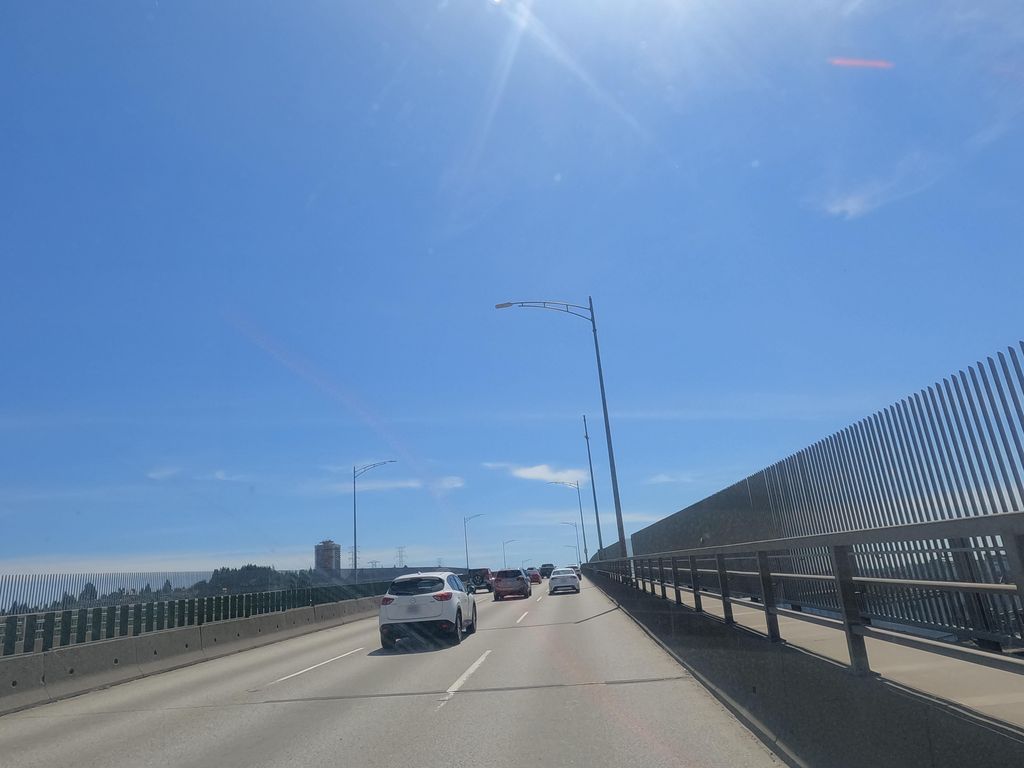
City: vancouver